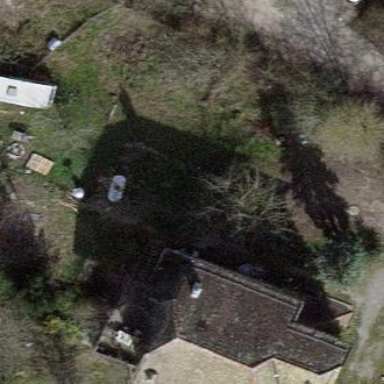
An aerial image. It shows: Garden enclosed by fence.